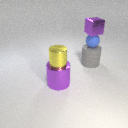
small blue rubber sphere below small purple metal cube